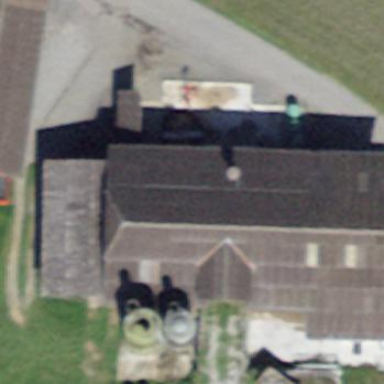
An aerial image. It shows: Farmyard area.